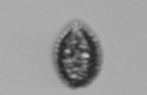
Label: Pseudochattonella_farcimen